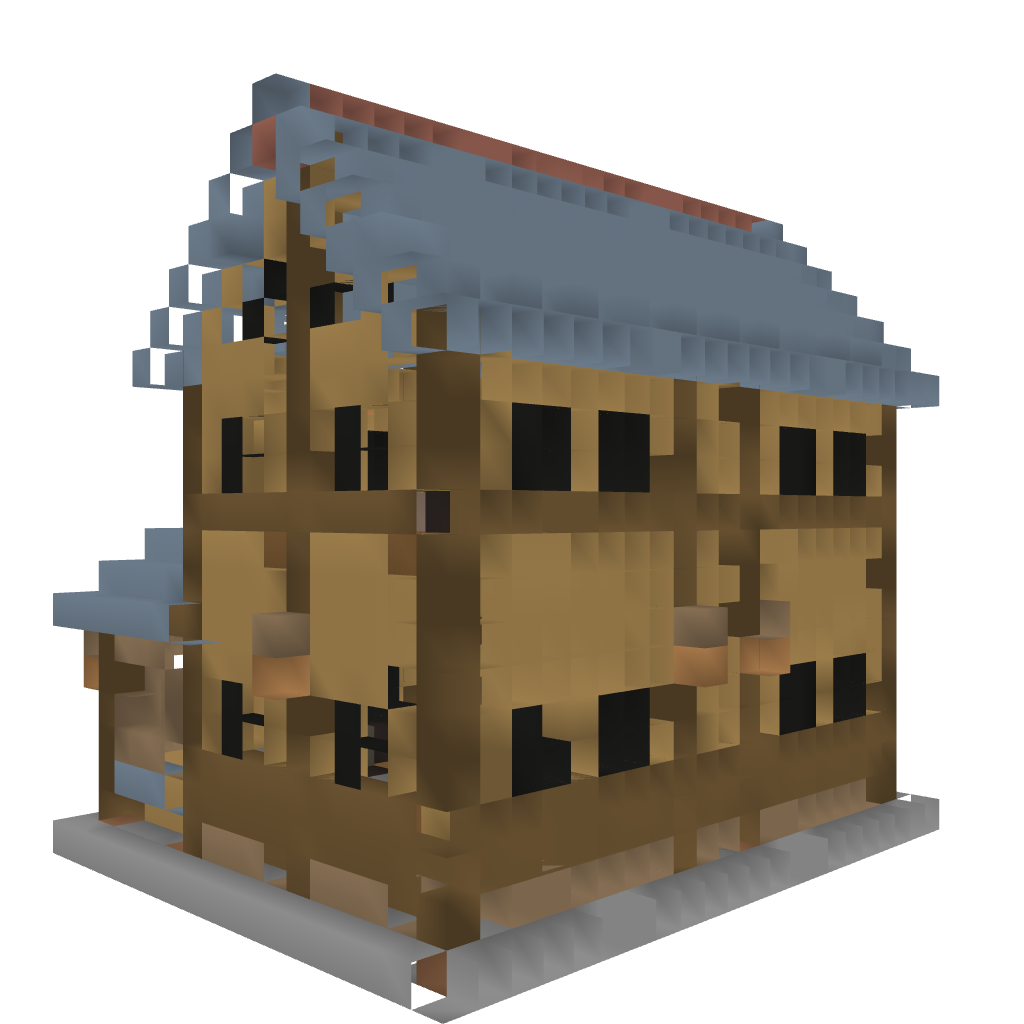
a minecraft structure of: Farm House for 1.6.0+